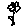
Label: flower